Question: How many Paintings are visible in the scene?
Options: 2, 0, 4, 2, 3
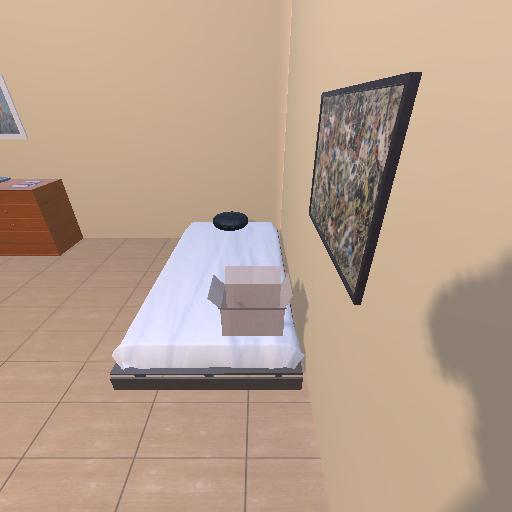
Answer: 2